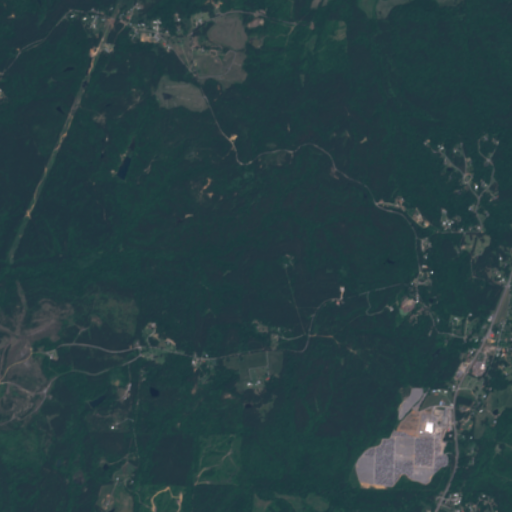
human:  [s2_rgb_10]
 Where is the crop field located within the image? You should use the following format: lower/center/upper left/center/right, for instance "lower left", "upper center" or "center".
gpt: The crop field is located in the upper right of the image.
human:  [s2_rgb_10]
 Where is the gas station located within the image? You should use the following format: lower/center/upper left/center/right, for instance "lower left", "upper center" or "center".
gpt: The gas station is located in the center right of the image.
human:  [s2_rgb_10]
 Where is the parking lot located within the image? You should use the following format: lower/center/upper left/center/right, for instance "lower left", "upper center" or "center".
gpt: The parking lot is located in the center right of the image.
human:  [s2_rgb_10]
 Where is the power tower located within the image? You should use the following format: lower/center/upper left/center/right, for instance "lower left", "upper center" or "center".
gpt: The power tower is located in the left of the image.
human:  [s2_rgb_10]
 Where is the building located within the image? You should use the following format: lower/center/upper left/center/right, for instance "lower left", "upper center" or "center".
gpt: The building is located in the center right of the image.
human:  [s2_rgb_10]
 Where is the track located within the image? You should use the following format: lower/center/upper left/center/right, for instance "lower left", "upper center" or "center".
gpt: There is no track in the image.